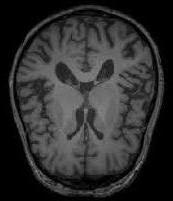
Label: notumor